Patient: sex M, age 71
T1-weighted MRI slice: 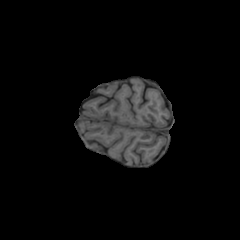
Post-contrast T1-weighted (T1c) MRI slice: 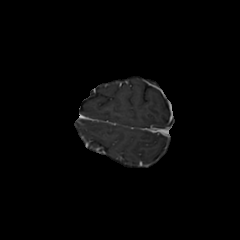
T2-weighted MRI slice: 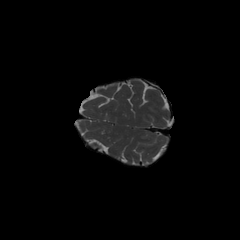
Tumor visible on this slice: no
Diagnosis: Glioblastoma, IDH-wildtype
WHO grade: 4